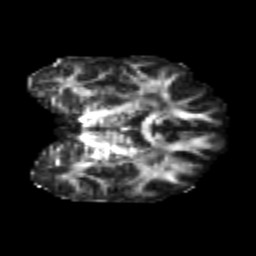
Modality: FA
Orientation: coronal
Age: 23
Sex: male
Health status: healthy
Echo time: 0.074 s